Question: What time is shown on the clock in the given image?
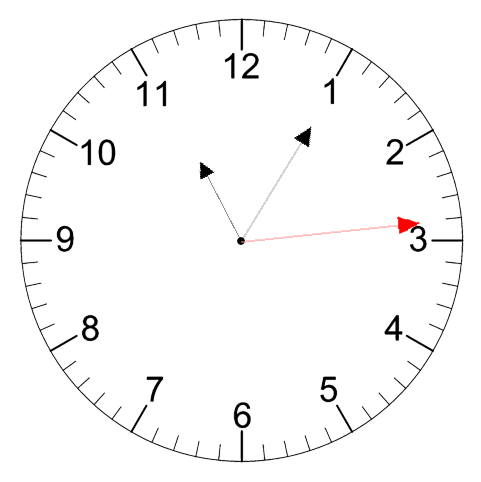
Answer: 11:05:14